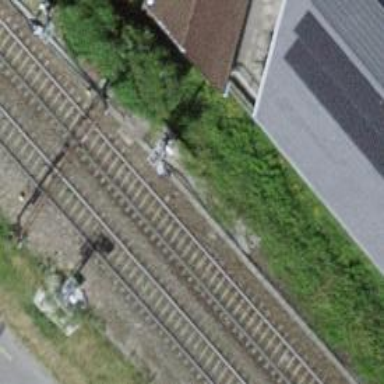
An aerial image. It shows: Railway signal.